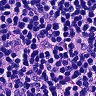
Metastatic tissue present: no